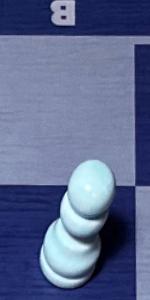
Label: Pawn_White